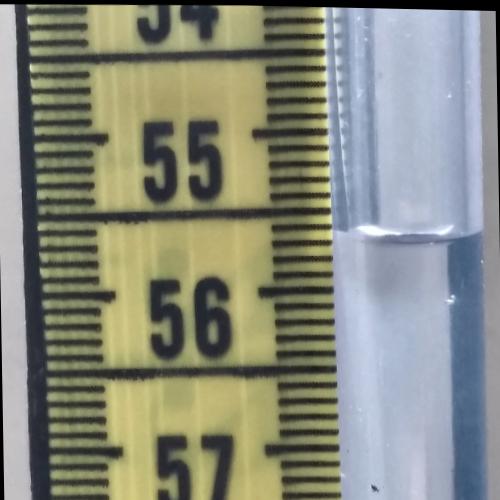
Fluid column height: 55.7 cm